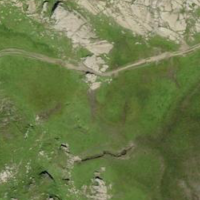
EUNIS habitat code: 26
Species observed at this site:
Eriophorum scheuchzeri